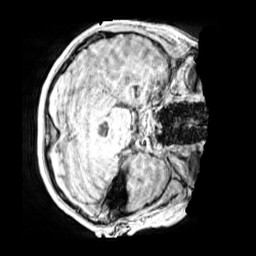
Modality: MP2RAGE
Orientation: axial
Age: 11
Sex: male
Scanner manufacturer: siemens
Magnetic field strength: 3 T
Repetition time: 4 s
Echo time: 0.00299 s